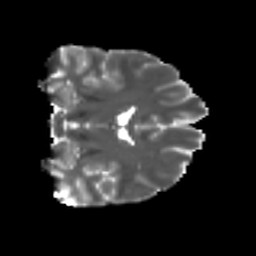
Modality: T2w
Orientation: coronal
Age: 22
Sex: male
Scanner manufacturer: ge
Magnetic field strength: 3 T
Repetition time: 7.8 s
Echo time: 0.0607 s